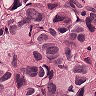
Metastatic tissue present: yes